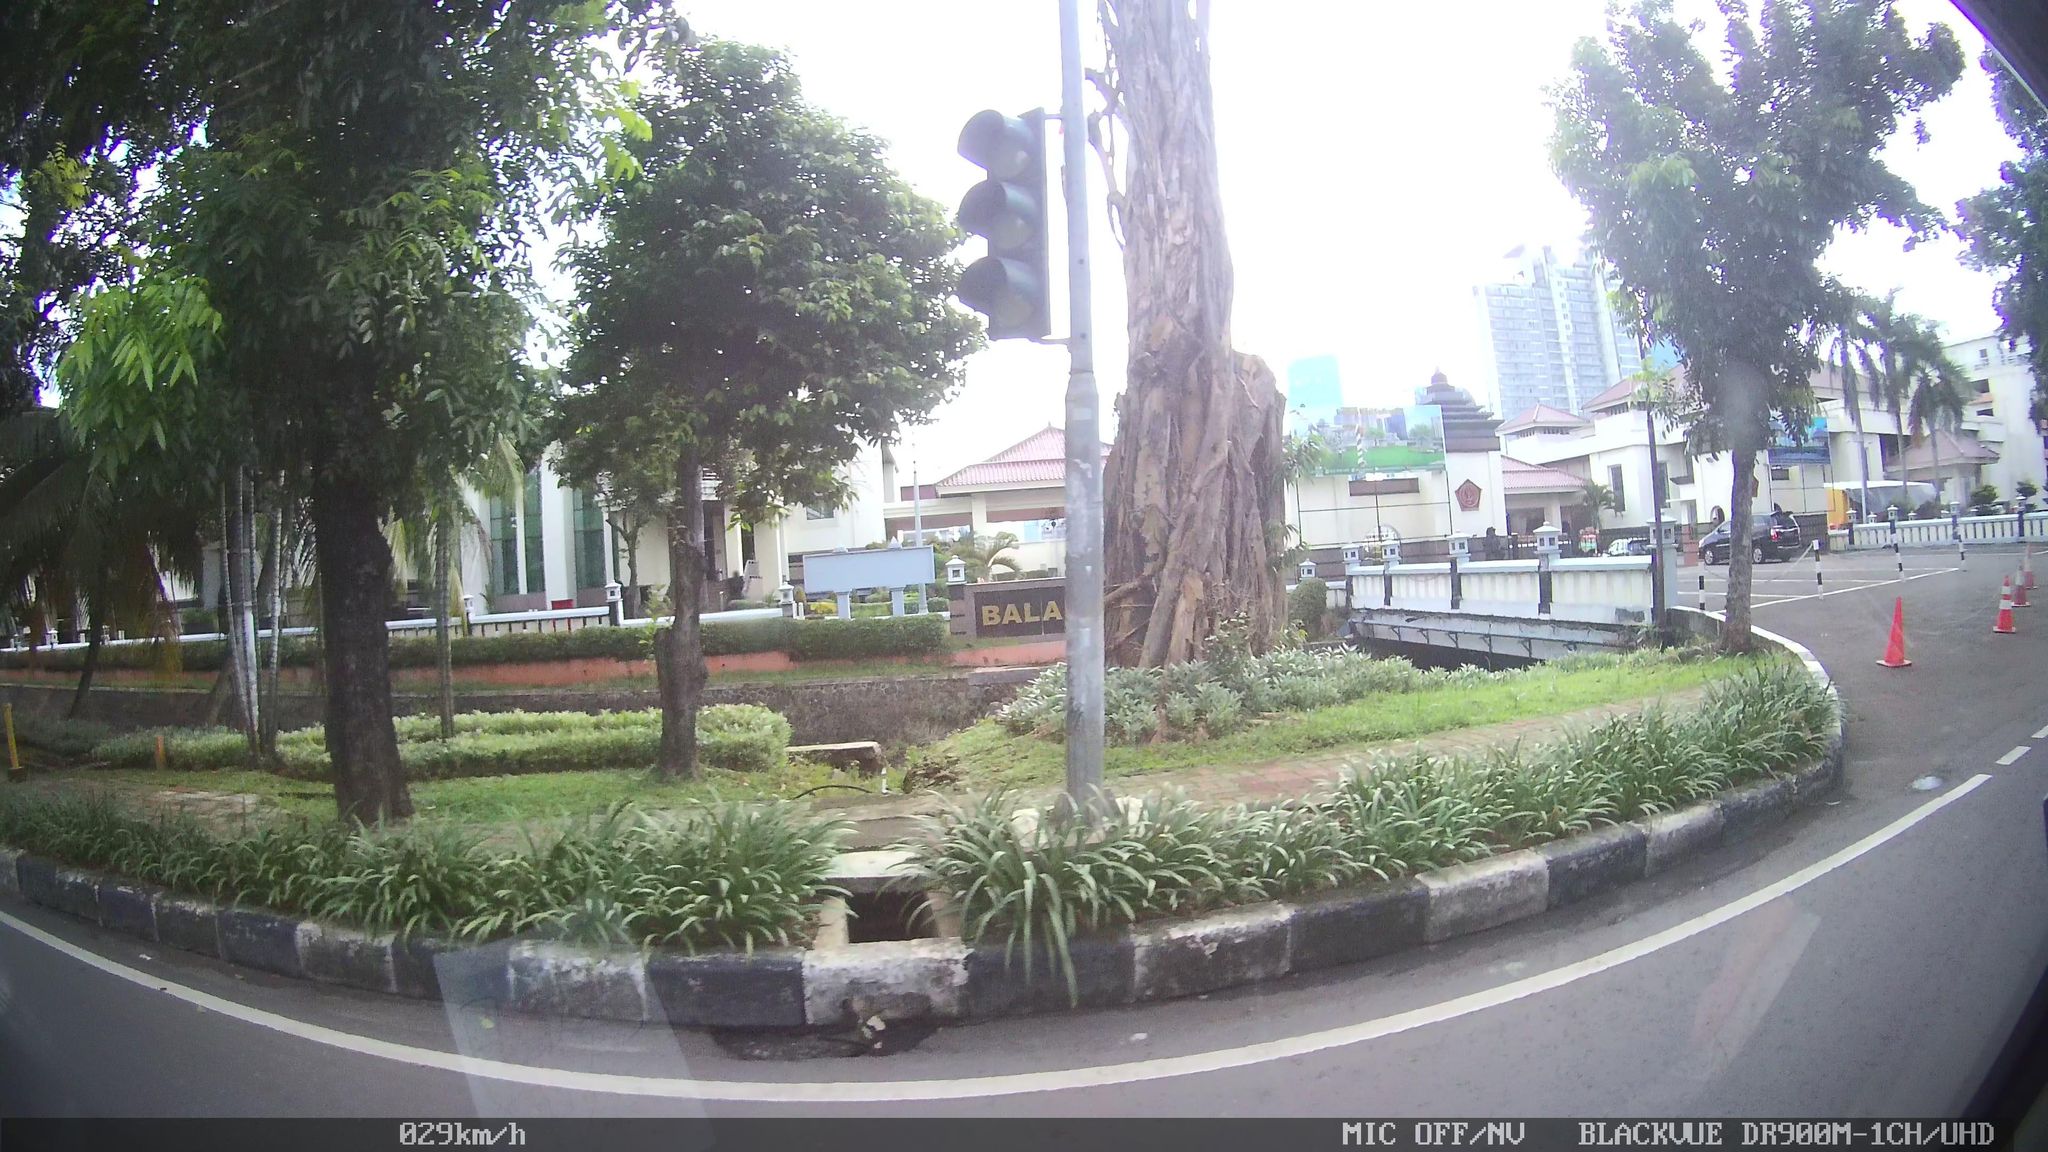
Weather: clear
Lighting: day
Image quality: good
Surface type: driving surface
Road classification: primary
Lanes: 2
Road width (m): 5
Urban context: urban centre
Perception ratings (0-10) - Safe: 5.07, Lively: 4.51, Beautiful: 8.92, Boring: 1.23, Depressing: 5.21, Wealthy: 6.28